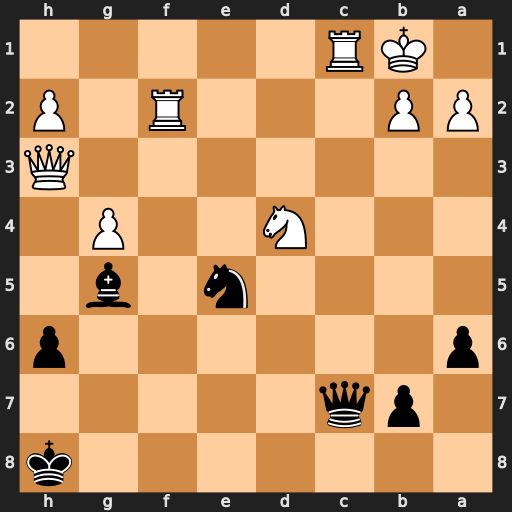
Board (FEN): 7k/1pq5/p6p/4n1b1/3N2P1/7Q/PP3R1P/1KR5
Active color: b
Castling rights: -
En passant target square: -
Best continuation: Qxc1#